Question: I have lots of images of three objects with a white background separated by white space. For example,

Is it possible to split this image (and ones like it) into three images automatically? It would be great if this also worked from the command line.
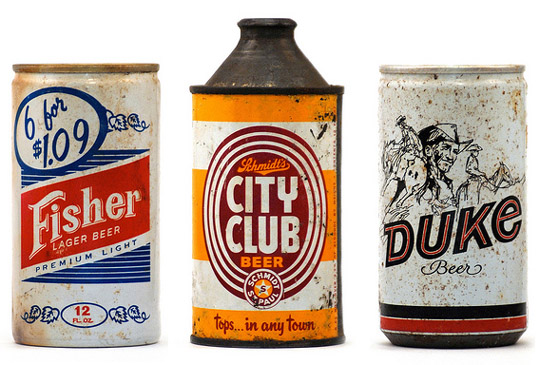
Answer: As @ypnos said, you want to collapse the rows by summation, or averaging. That will leave you with a vector the width of the image. Next clip everything below a high threshold, remembering that high numbers correspond to high brightness. This will select the white space:

Then you simply cluster the remaining indices and select the middle two clusters (since the outer two belong to the bordering white space). In python this looks like so:
'''
import sklearn.cluster, PIL.Image, numpy, sys, os.path
# import matplotlib.pyplot as plt
def split(fn, thresh=200):
img = PIL.Image.open(fn)
dat = numpy.array(img.convert(mode='L'))
h, w = dat.shape
dat = dat.mean(axis=0)
# plt.plot(dat*(dat>thresh);
path, fname = os.path.split(fn)
fname = os.path.basename(fn)
base, ext = os.path.splitext(fname)
guesses = numpy.matrix(numpy.linspace(0, len(dat), 4)).T
km = sklearn.cluster.KMeans(n_clusters=2, init=guesses)
km.fit(numpy.matrix(numpy.nonzero(dat>thresh)).T)
c1, c2 = map(int, km.cluster_centers_[[1,2]])
img.crop((0, 0, c1, h)).save(path + '/' + base + '_1' + ext)
img.crop((c1, 0, c2, h)).save(path + '/' + base + '_2' + ext)
img.crop((c2, 0, w, h)).save(path + '/' + base + '_3' + ext)
if __name__ == "__main__":
split(sys.argv[1], int(sys.argv[2]))
'''
One shortcoming of this method is that it may stumble on images with bright objects (failing to properly identify the white space), or are not separated by a clean vertical line (e.g., overlapping in the composite). In such cases line detection, which is not constrained to vertical lines, would work better. I leave implementing that to someone else.